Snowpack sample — Snodgrass Mountain, Crested Butte, Colorado (2/4/25, 12:06 PM MST)
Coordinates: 38.923, -106.968
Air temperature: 35 °F
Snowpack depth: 80 cm
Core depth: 30 cm
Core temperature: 35.6 °F
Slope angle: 14°, slope face: 78°
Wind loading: low
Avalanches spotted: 0
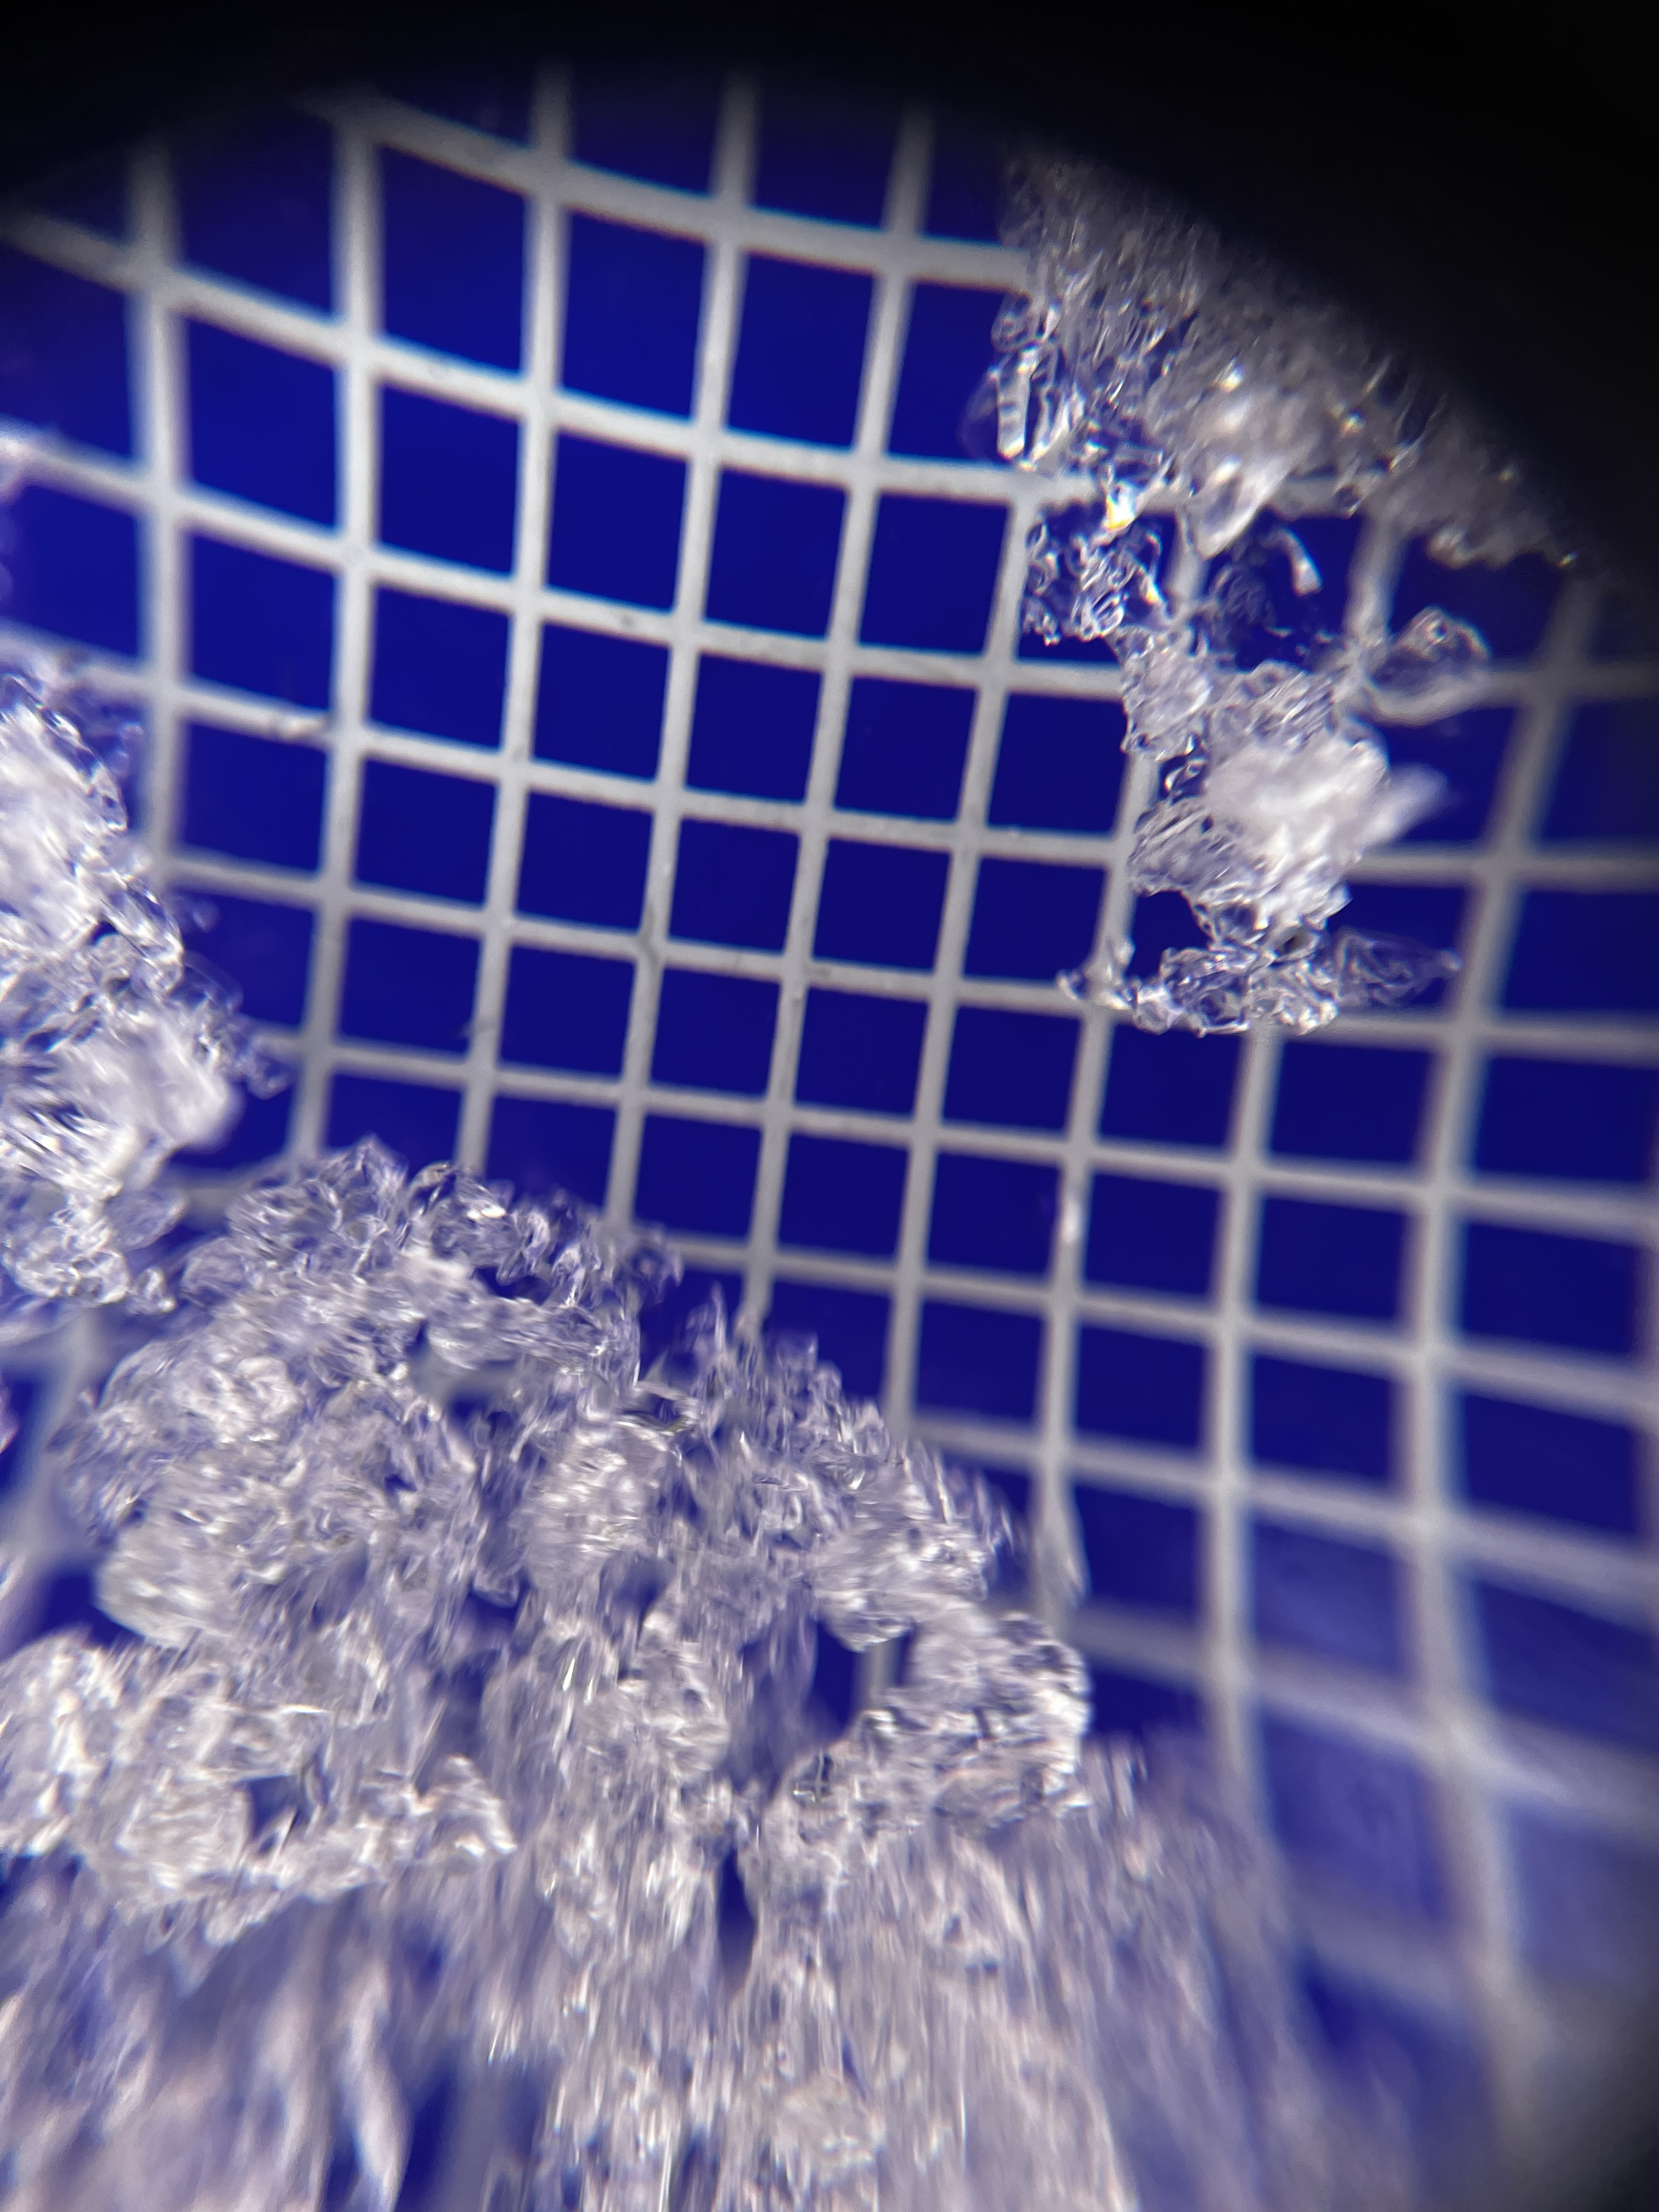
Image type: magnified_profile
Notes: No avalanches nearby, unusually warm weather for the last month reported by residents, Collected 25 yards from treeline